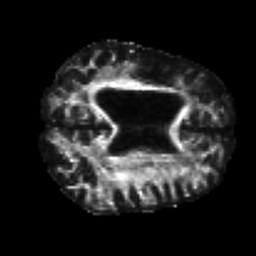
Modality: FA
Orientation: axial
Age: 50
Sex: male
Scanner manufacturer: siemens
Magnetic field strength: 3 T
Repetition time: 7.3 s
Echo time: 0.087 s